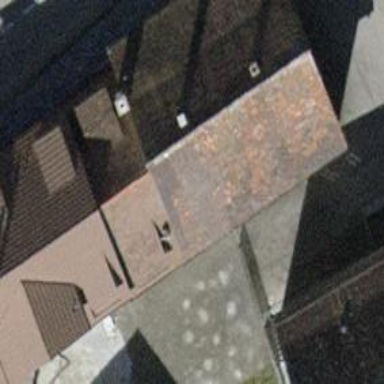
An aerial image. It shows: Gabled roof on building that houses apartments.